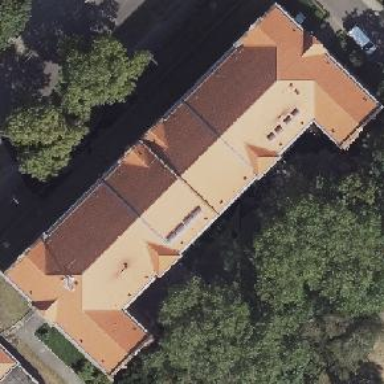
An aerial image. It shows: Office building.